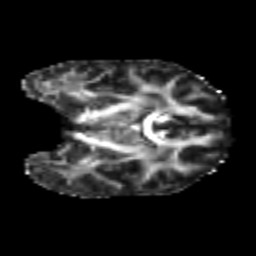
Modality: FA
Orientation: coronal
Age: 20
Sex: female
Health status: healthy